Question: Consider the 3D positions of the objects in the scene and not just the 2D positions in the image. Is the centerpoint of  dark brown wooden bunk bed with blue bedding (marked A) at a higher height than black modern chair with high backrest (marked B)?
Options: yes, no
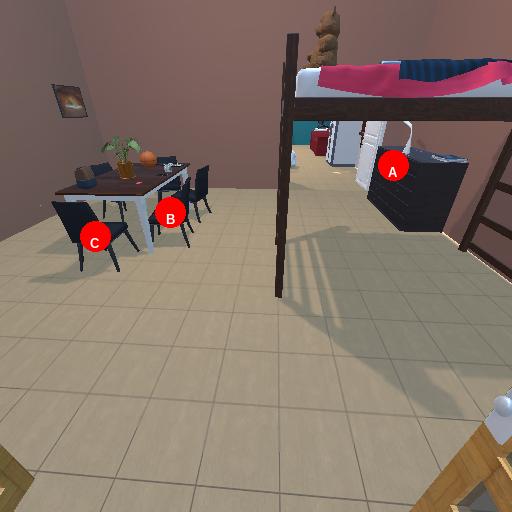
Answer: yes